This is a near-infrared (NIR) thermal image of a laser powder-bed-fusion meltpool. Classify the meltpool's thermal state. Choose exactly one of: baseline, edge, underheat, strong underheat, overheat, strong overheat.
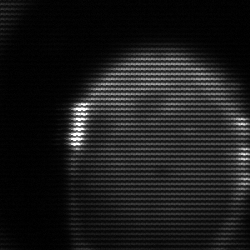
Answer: edge